Interaction volume radius: 5 \u00c5
Interaction volume height: 10 \u00c5
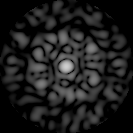
Disorder parameter: 0.8736